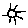
Label: sun